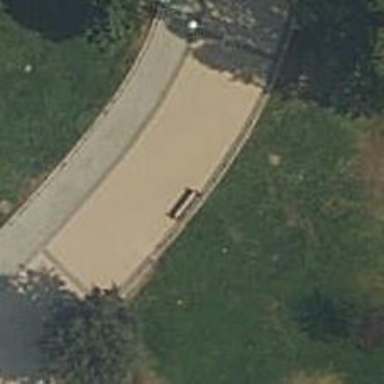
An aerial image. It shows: Brown bench in the vicinity.